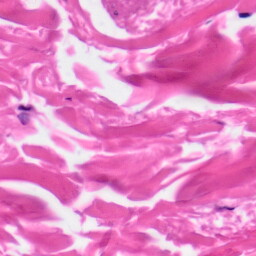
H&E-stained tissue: Skin